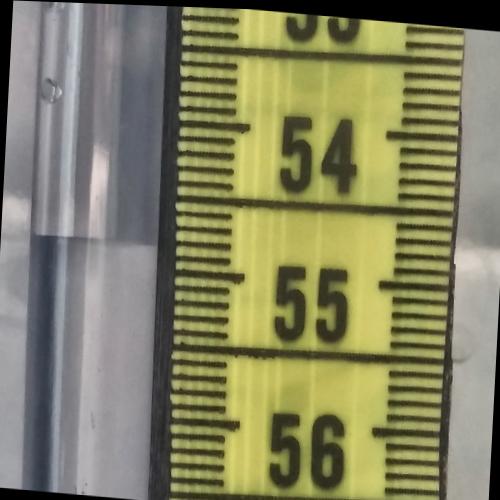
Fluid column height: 54.8 cm